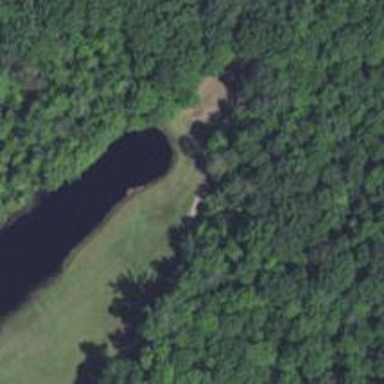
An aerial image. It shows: Path for golf carts.